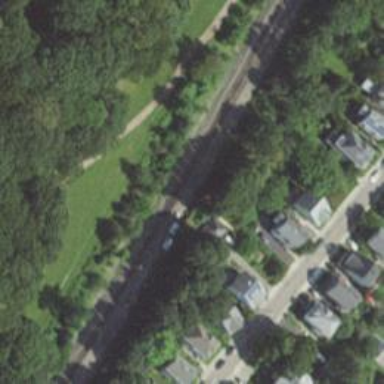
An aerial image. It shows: Junction on the railway.